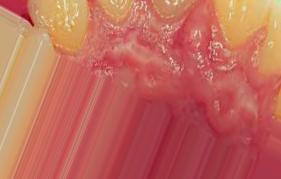
Condition: Tooth Discoloration